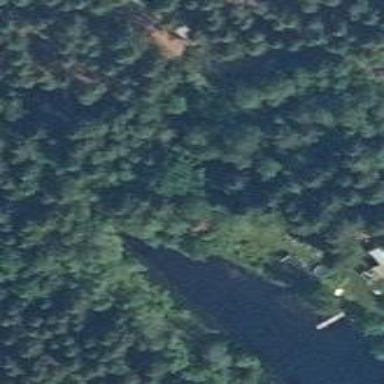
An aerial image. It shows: Serene pond surrounded by nature.